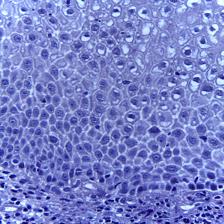
Diagnosis: OSCC